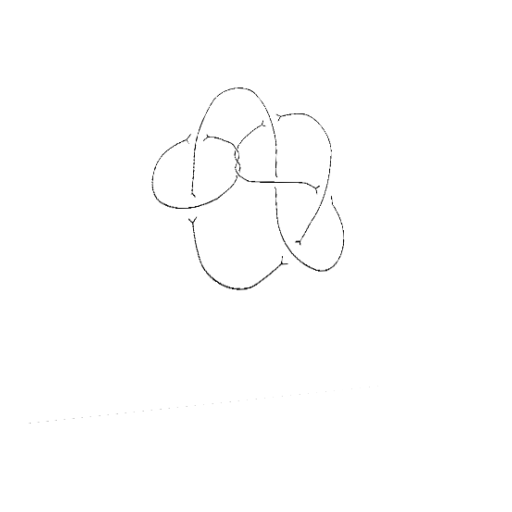
Crossing number: 9